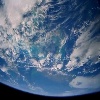
Label: cloud